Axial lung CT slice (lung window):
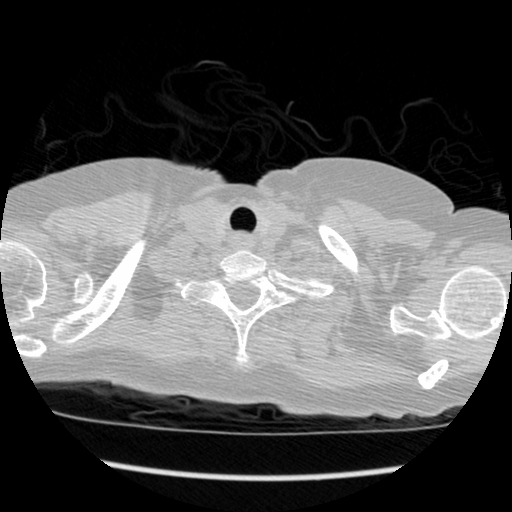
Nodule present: no